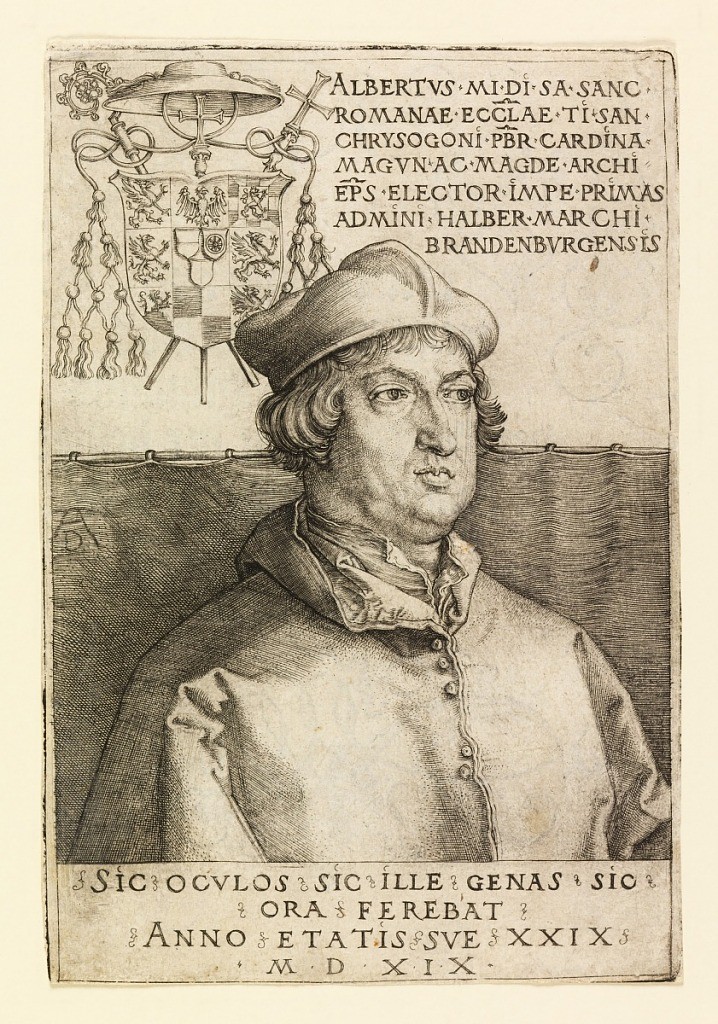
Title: Portrait of Albrecht of Brandenburg
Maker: Albrecht Dürer, German, 1471–1528
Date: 1524
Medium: Engraving on laid paper
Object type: Print
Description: Portrait of Albrecht of Brandenburg, Cardinal and Elector of Mayence; upper left, coat of arms. Inscription in upper right and another inscription below portrait in margin. Verso: lettering and book ornament showing that this is from the book published in 1524.